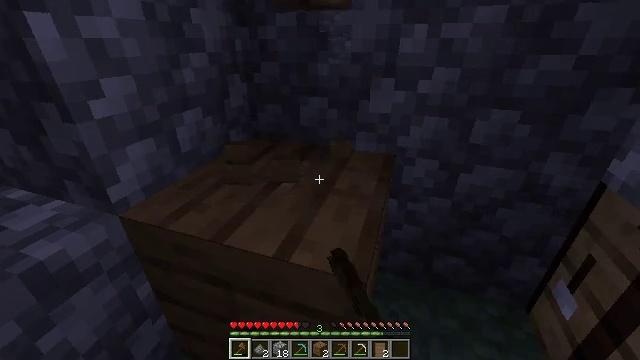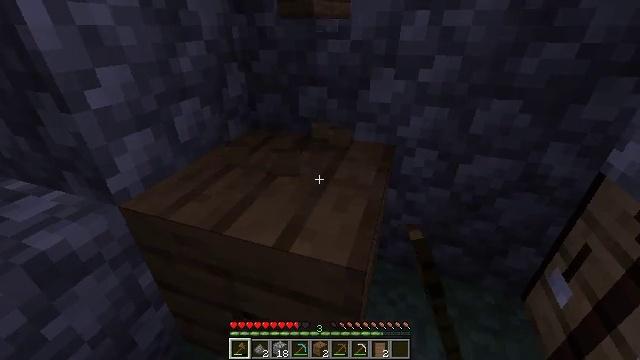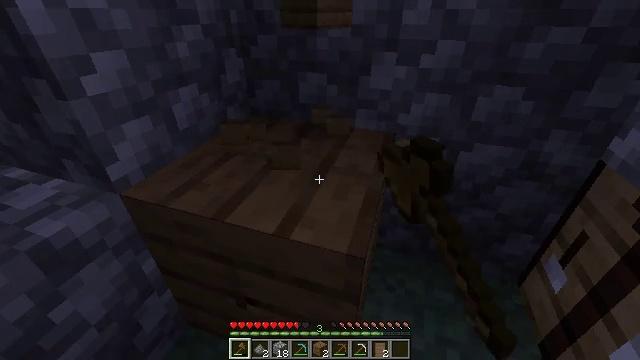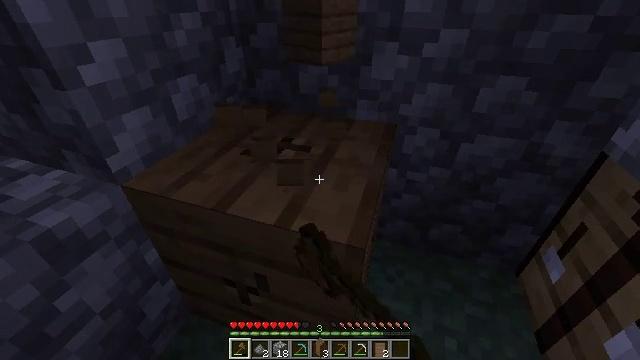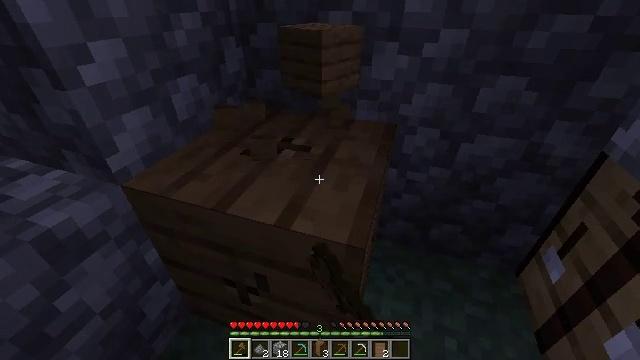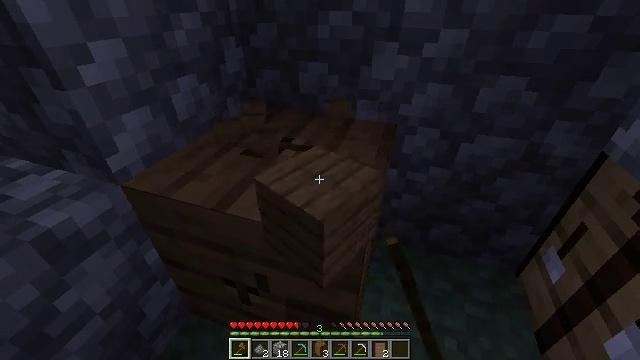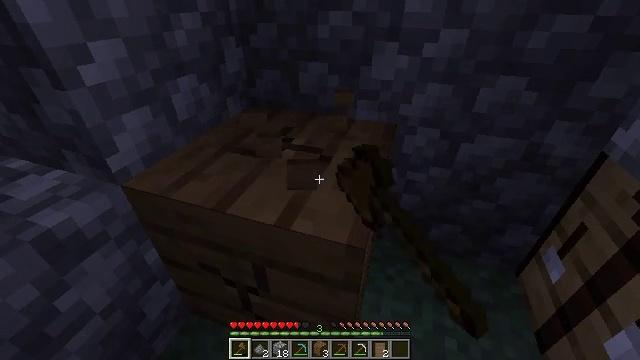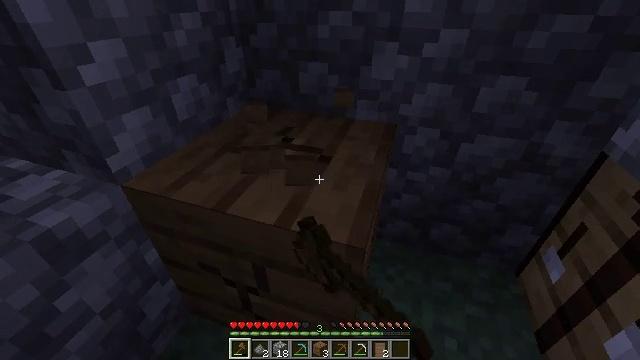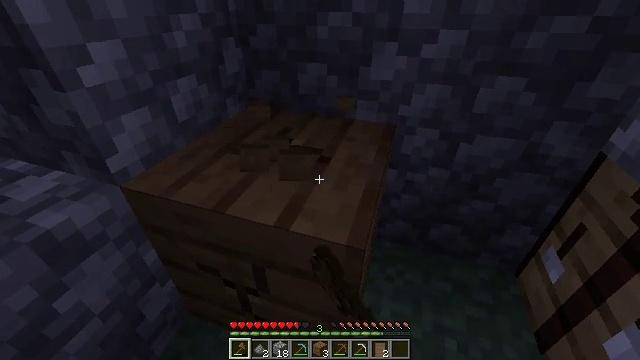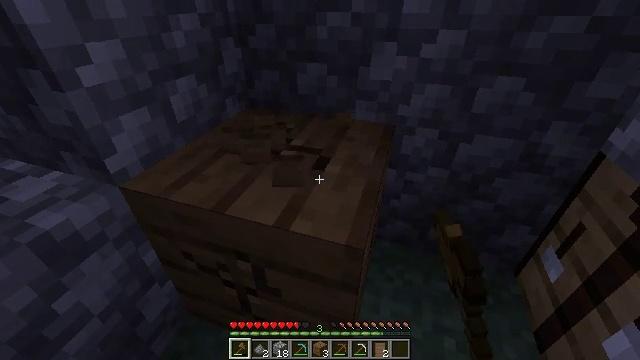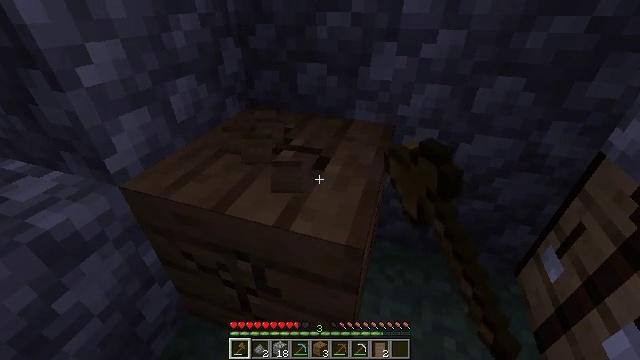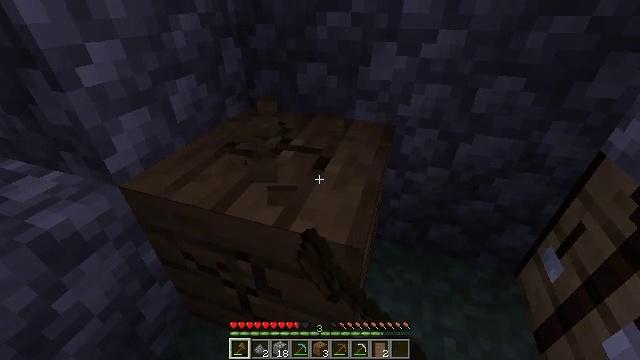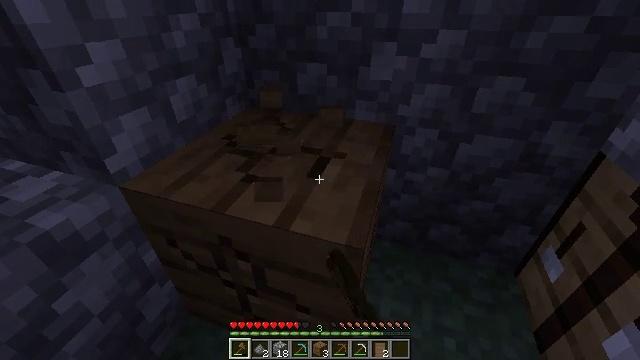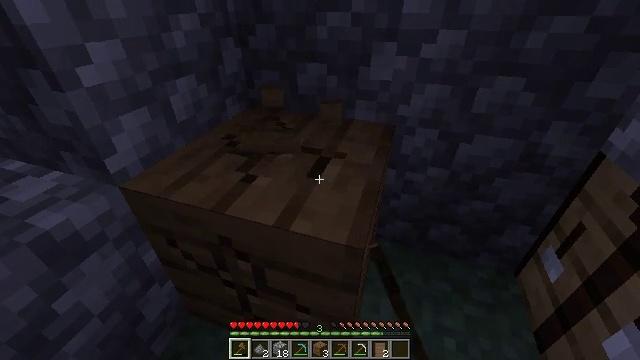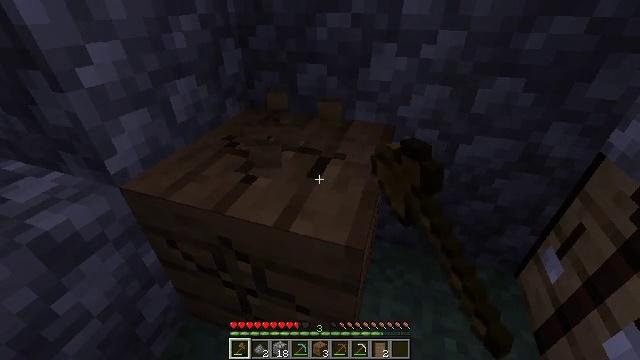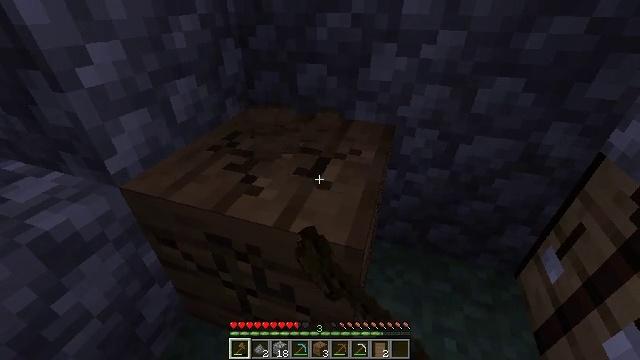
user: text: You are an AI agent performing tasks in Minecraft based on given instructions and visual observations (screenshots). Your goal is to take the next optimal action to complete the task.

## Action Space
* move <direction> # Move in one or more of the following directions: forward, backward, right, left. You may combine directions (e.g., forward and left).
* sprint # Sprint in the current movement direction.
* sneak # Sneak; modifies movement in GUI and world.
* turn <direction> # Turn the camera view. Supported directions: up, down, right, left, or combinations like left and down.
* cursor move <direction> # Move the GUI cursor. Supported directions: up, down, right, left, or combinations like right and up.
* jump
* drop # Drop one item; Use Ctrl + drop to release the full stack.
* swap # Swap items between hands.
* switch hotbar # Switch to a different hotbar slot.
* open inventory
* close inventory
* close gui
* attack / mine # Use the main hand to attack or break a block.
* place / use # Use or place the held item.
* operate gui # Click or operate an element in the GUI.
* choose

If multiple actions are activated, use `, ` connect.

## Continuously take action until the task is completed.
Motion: motion action
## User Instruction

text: Attack the spruce planks to recycle them.
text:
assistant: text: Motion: turn down, attack / mine
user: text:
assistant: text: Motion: turn down, attack / mine
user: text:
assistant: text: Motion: turn down, attack / mine
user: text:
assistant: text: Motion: attack / mine
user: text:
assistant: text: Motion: attack / mine
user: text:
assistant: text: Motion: attack / mine
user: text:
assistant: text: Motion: attack / mine
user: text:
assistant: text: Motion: attack / mine
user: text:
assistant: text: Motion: attack / mine
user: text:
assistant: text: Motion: attack / mine
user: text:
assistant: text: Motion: attack / mine
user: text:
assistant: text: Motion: attack / mine
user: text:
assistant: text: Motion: attack / mine
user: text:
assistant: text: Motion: attack / mine
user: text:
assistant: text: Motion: attack / mine
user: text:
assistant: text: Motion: attack / mine
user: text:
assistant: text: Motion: attack / mine
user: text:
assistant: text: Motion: attack / mine
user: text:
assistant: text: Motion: attack / mine
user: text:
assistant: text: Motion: attack / mine
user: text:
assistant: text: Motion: attack / mine
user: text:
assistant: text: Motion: attack / mine
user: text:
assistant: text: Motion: attack / mine
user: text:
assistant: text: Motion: attack / mine
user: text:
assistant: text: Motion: attack / mine
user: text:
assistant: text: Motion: attack / mine
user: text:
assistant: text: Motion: attack / mine
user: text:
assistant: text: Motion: attack / mine
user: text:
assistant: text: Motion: attack / mine
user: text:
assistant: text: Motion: attack / mine